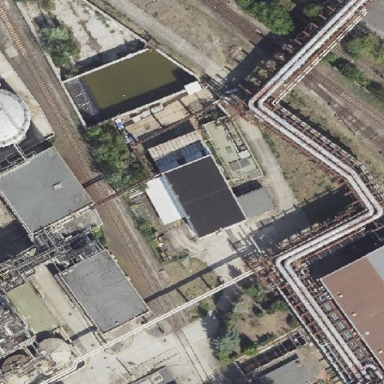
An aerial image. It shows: Industrial building.